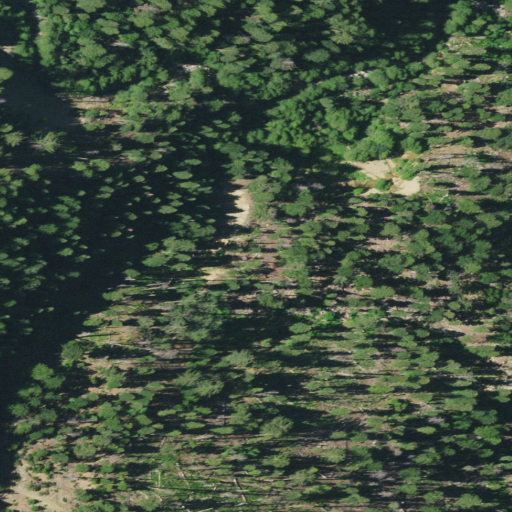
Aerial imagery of valley in California named Little Conrad Gulch containing evergreen forest, woody wetlands, and shrub